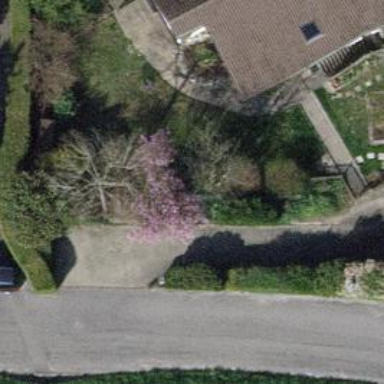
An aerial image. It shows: Garden with deciduous broadleaved trees.